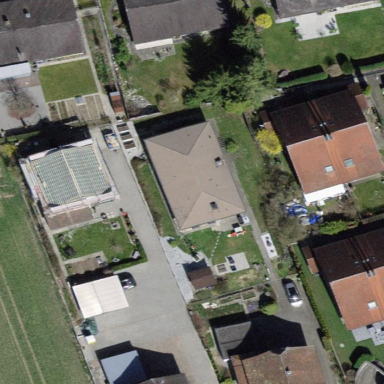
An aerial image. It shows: Building with tiled roof.